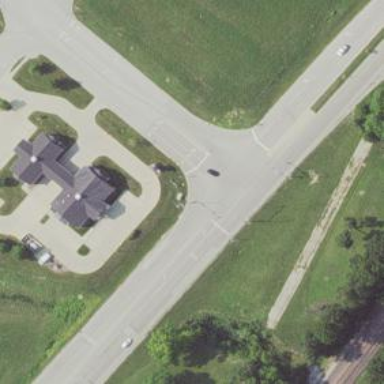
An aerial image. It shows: There is lane divider on the road marked by solid strokes.